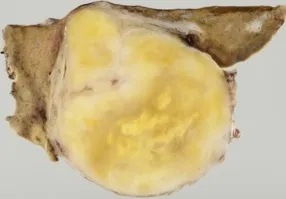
Pathological findings of the liver lesion. (A) Macroscopically the 7.0 x 6.0 cm tumor is solitary, yellowish, encapsulated, and has a smooth surface.
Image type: pathology (van_gieson)